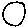
Label: circle